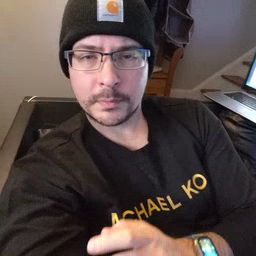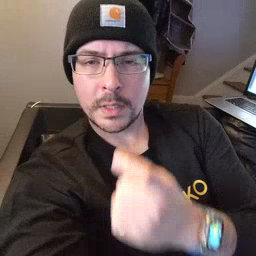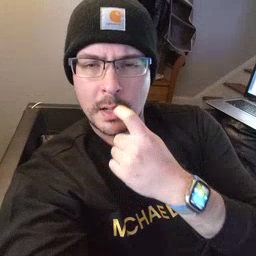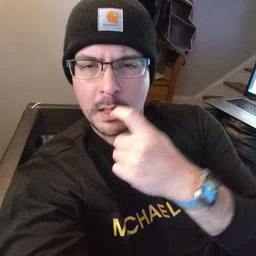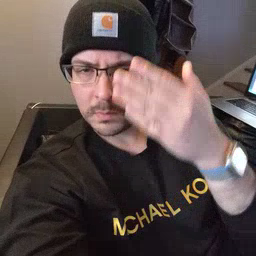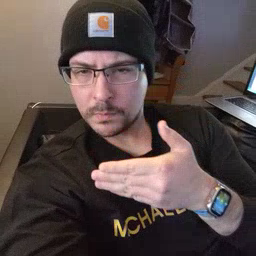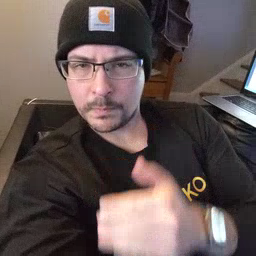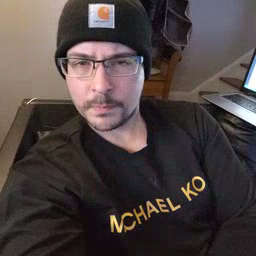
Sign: glasswindow